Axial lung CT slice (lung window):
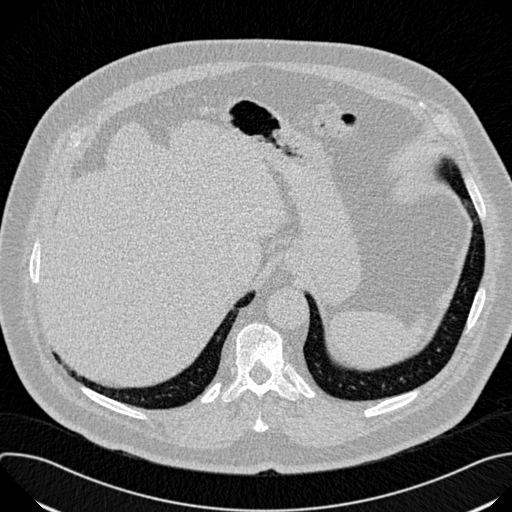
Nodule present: no